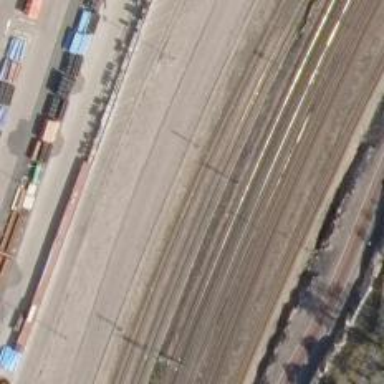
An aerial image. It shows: Railway signal.